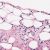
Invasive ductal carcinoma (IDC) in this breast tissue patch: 0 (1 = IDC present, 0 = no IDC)